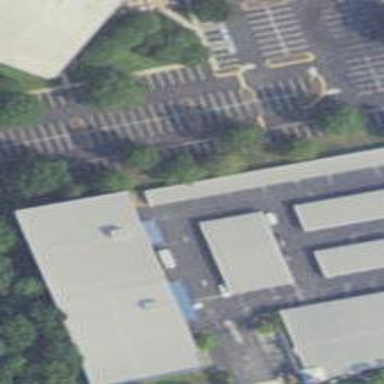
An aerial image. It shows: Building used for storage rental.